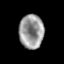
Tissue: prostate
Cell type: NK cells
Senescence score: 0.3505
Nuclear area (px): 810
Mean DAPI intensity: 153.32